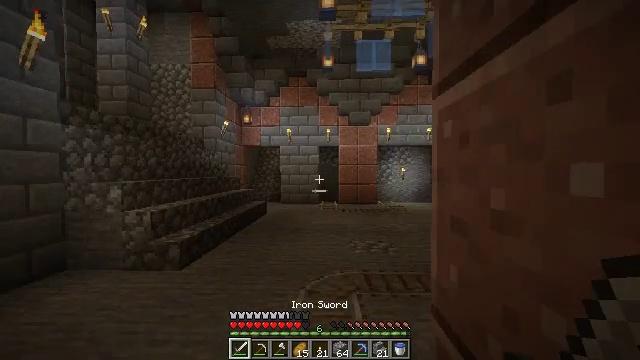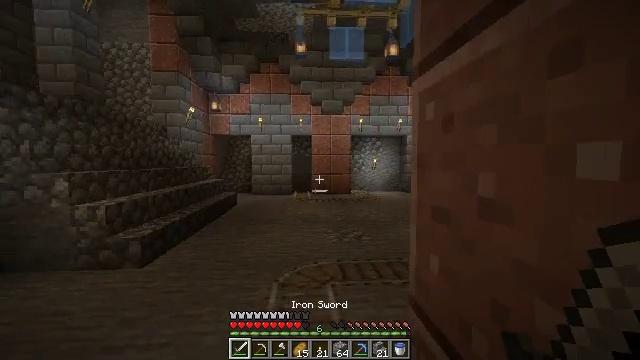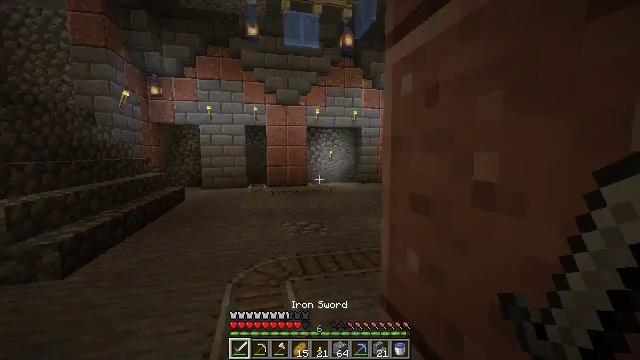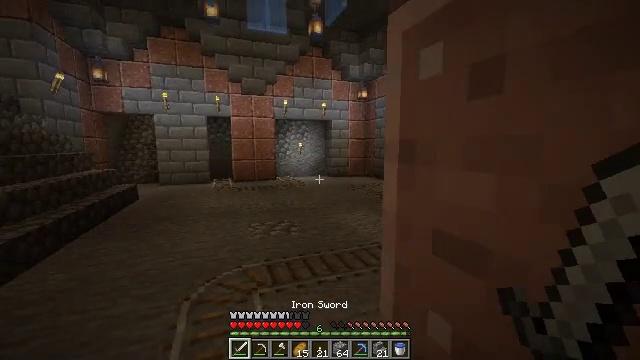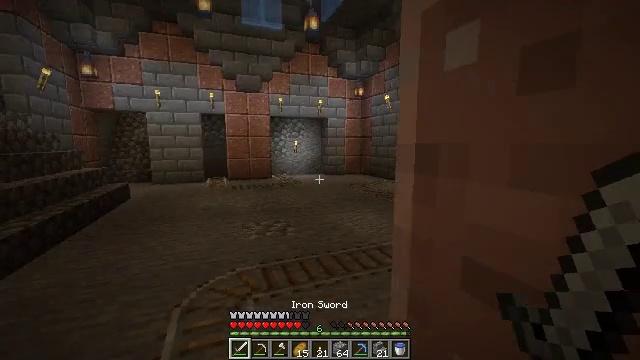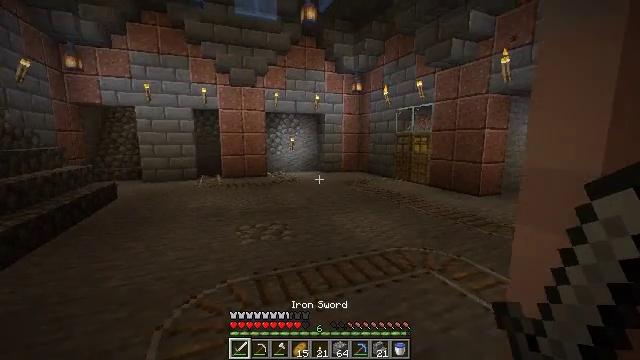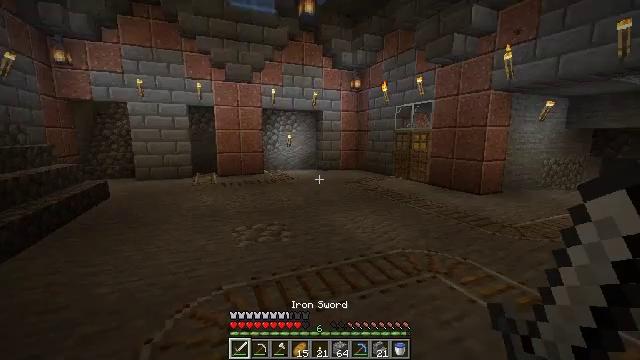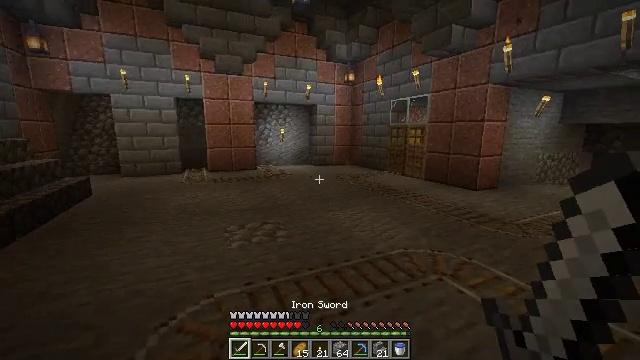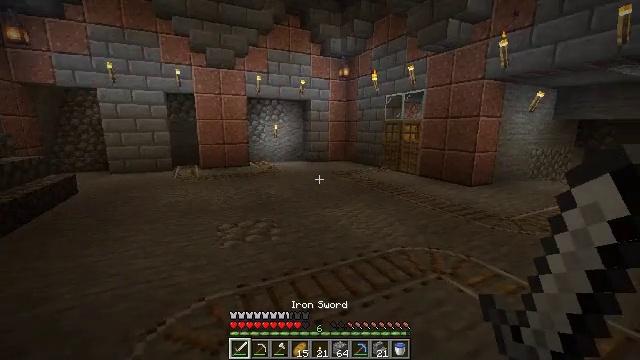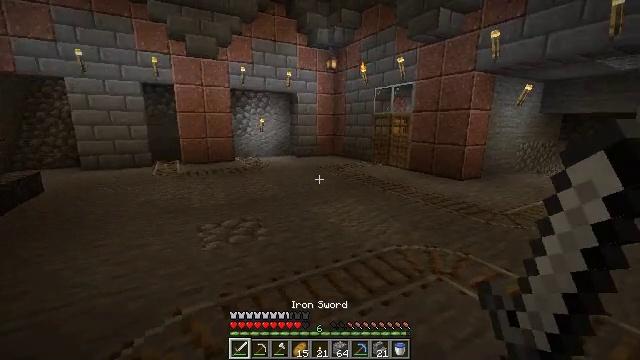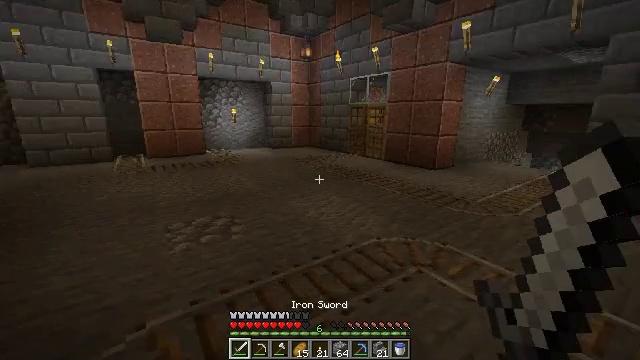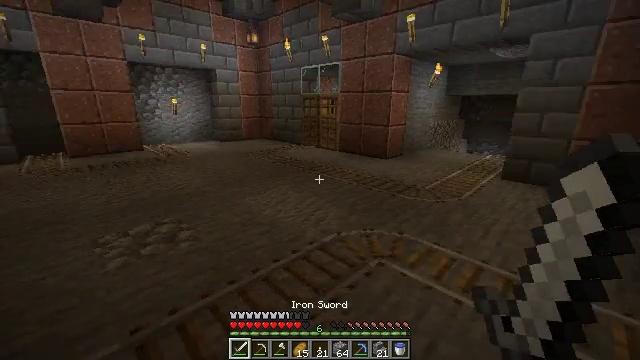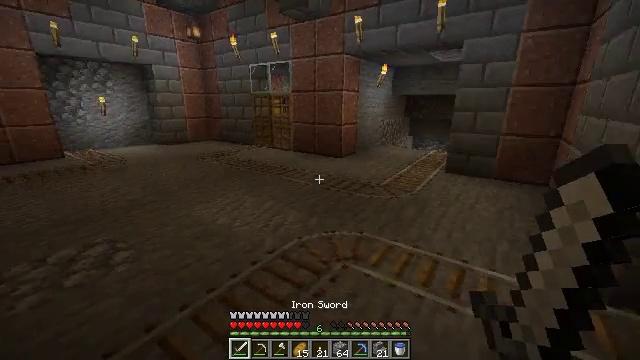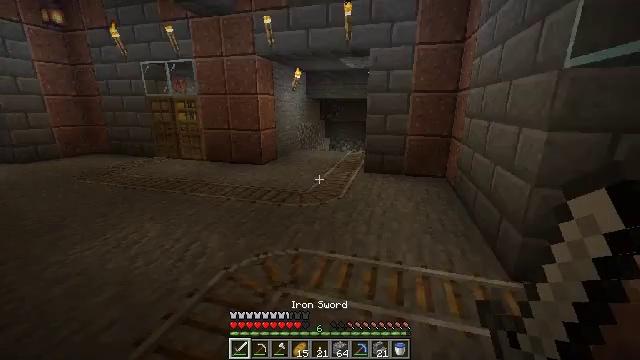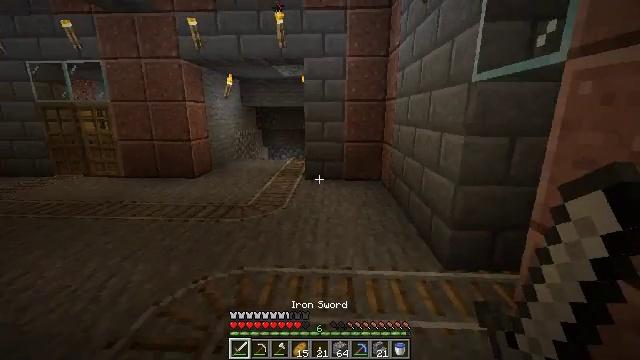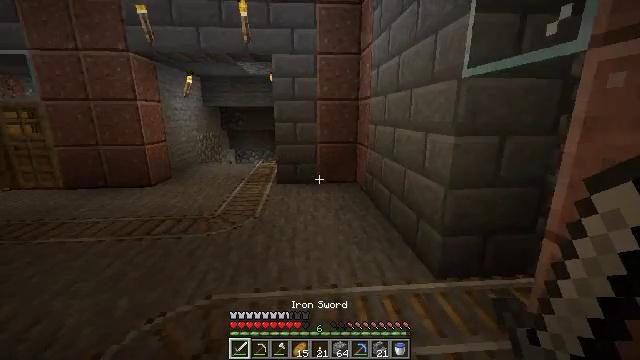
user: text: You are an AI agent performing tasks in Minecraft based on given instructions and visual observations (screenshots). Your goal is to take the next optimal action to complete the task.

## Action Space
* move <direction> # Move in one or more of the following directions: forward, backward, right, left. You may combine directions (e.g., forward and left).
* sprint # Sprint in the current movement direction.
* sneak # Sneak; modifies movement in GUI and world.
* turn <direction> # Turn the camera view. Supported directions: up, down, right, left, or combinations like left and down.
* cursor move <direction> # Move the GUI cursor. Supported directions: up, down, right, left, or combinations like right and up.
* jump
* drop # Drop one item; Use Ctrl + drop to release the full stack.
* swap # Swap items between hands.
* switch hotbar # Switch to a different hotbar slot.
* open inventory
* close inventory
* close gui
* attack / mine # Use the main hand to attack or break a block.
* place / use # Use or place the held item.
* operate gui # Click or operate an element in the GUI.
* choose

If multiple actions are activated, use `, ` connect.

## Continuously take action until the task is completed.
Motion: motion action
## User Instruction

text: Break the stone block.
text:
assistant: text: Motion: move forward, turn right and down
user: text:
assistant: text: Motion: move forward, turn right and down
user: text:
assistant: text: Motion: move forward, turn right and down
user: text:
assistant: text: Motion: move forward
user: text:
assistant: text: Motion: move forward
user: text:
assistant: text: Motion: move forward
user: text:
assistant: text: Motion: move forward, turn right and down
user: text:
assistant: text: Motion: move forward, turn right
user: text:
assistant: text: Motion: move forward, turn right and down
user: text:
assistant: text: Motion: move forward, turn right and down
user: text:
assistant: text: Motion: move forward, turn right and down
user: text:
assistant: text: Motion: move forward, turn right
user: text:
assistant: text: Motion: move forward, turn right
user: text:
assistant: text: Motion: move forward, turn right and up
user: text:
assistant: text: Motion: move forward, turn right
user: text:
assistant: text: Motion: move forward, turn right
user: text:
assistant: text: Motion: move forward
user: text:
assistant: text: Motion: move forward
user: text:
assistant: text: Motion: move forward
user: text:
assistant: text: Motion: move forward
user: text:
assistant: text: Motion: move forward
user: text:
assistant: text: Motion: move forward
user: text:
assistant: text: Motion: move forward
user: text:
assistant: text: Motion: move forward, turn right and down
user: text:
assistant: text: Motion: move forward, turn right and down
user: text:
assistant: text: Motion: move forward, turn right and up
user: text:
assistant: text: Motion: move forward, turn right
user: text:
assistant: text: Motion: move forward, turn left
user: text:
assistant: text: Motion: move forward, turn left and down
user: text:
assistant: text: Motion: move forward, turn left and down